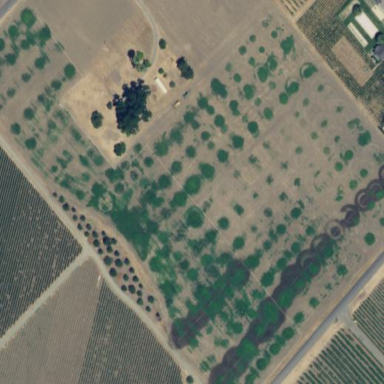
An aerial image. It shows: Vineyard growing grapes.